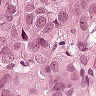
Metastatic tissue present: yes